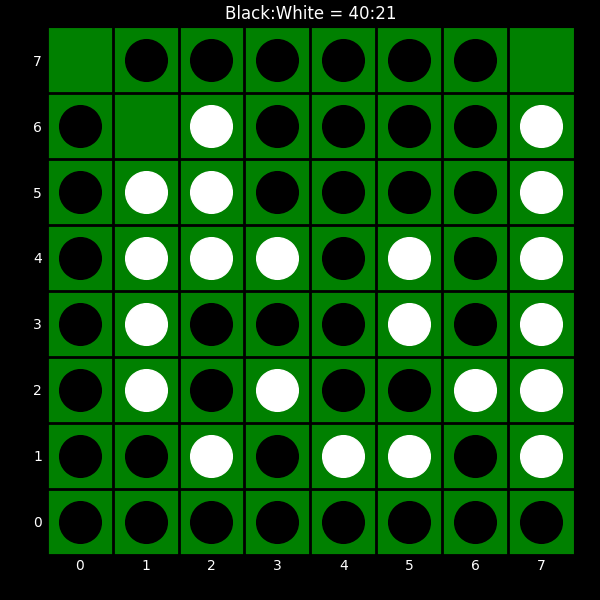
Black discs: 40
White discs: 21